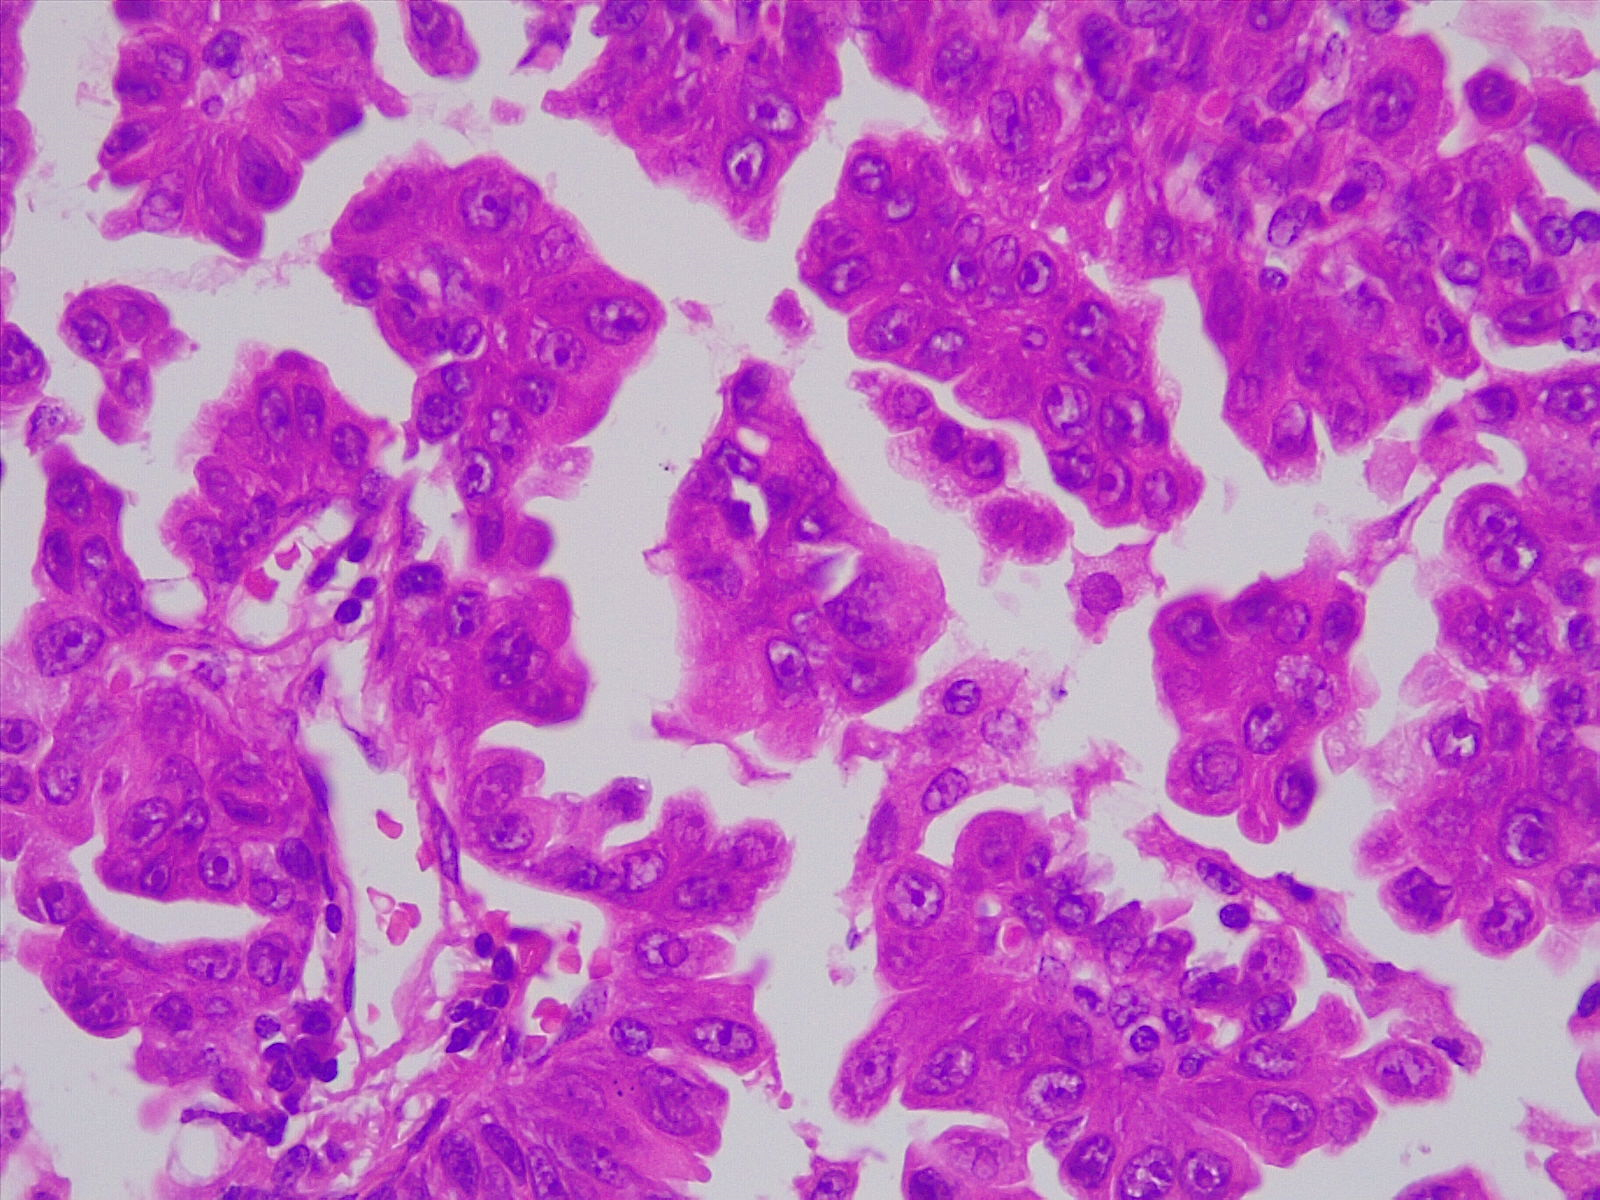
Label: lung adenocarcinoma, well differentiated